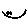
Label: smiley face